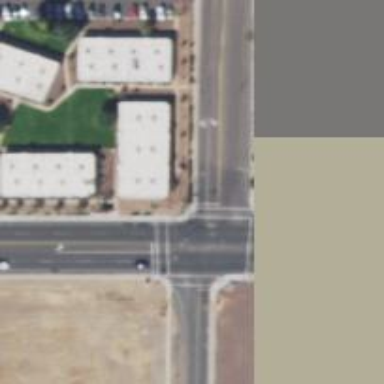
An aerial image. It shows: Solid stop line on the road.